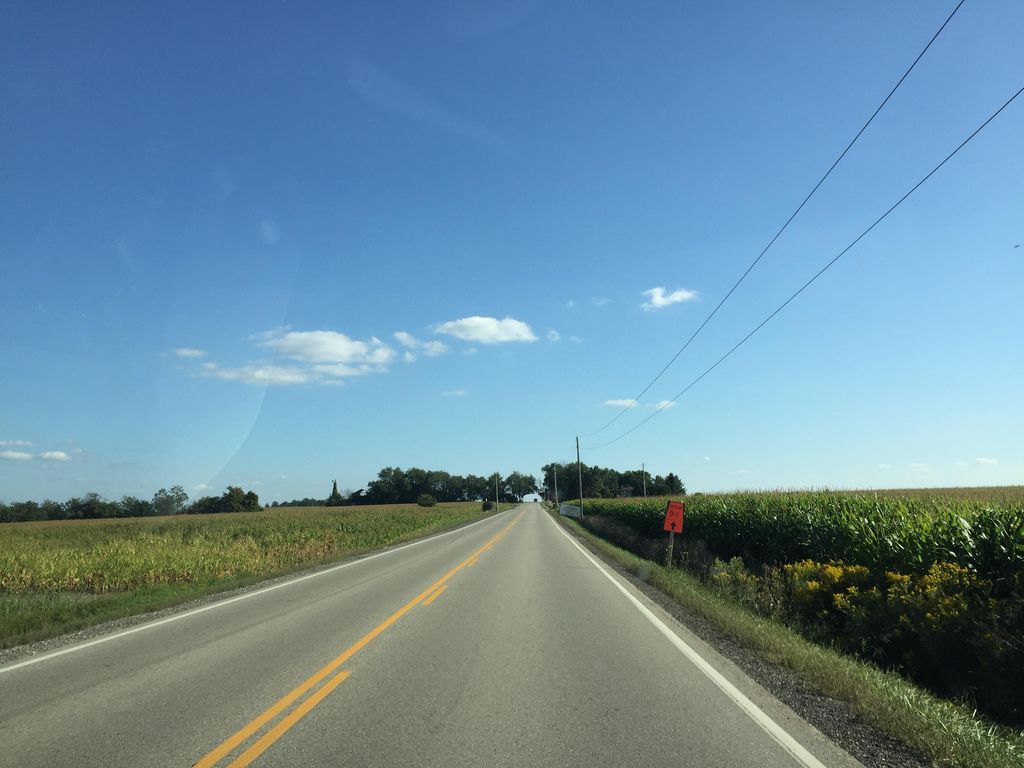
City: kitchener-waterloo